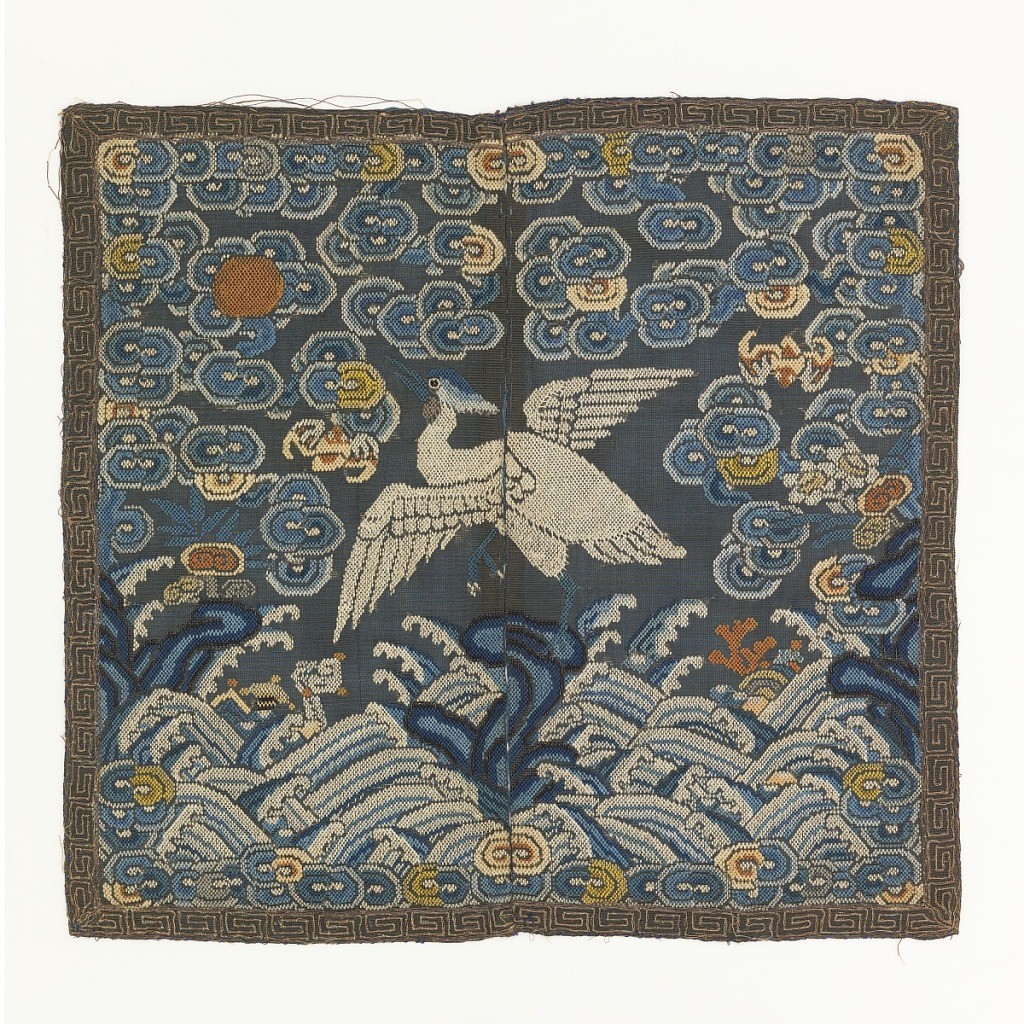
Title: Rank badge
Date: mid- 19th century
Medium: silk embroidery on silk foundation Technique: embroidered with satin and couching stitches on satin weave
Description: Rank badge for a civil official. Embroidered silk showing a bird facing a sun disk surrounded by auspicious symbols. Ground of clouds with diagonal lines at bottom and meandering key border. Seam down the center. Lined with blue silk.